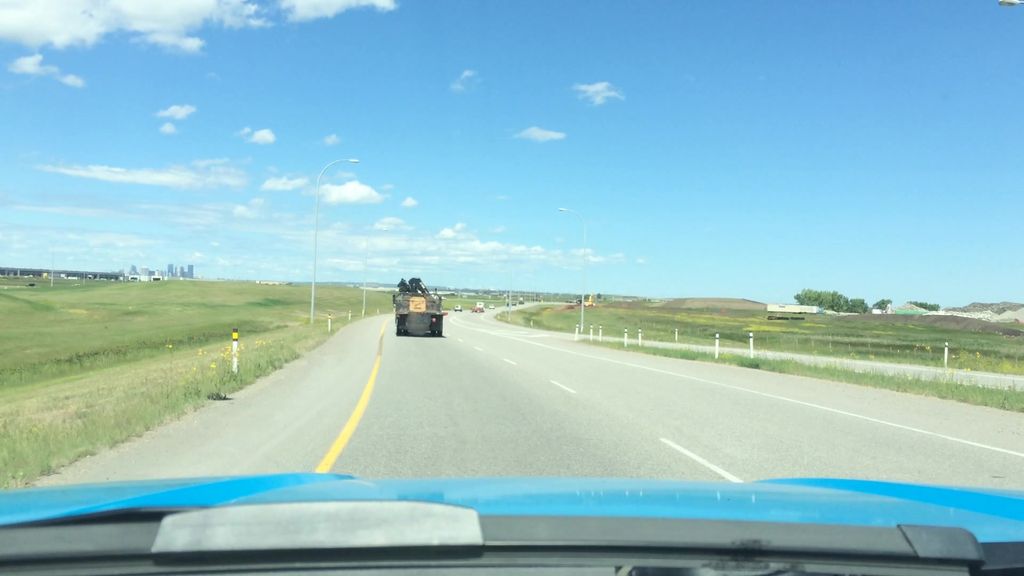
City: calgary